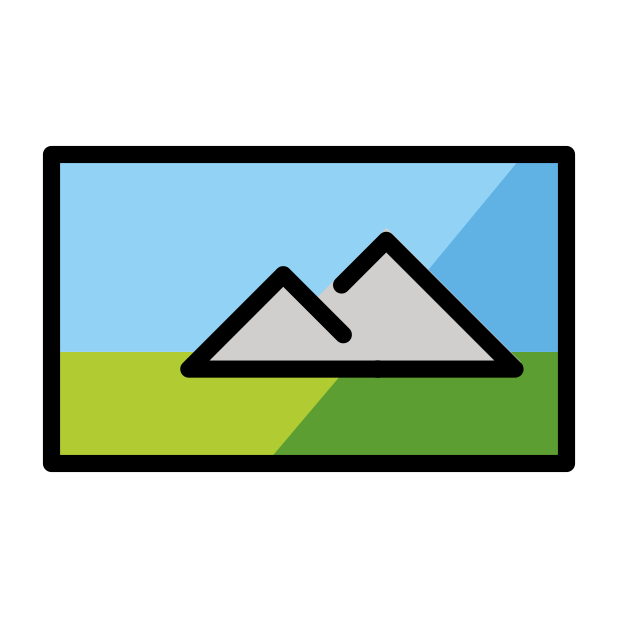
picture